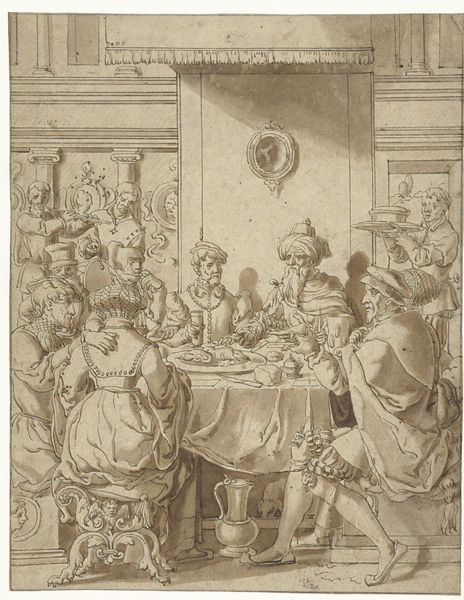
Titel: Maaltijd van Esther en Ahasverus
Künstler: Jan Swart van Groningen
Standort: Amsterdam
Institution: Rijksmuseum
Schlagwörter: cour, chapeau, roi, intérieur, dessin, turban, encre, lavis, pilastre, pilastres, repas, festin, serviteur, sultan, mets, aiguillère